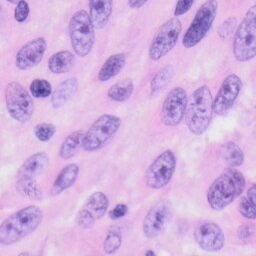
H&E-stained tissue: Skin